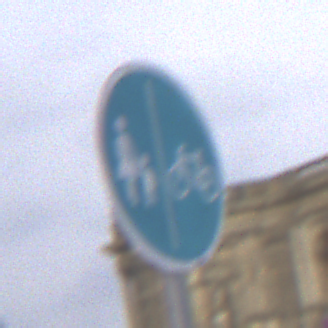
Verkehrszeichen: GetrennterRadUndGehwegRadwegRechts
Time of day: MorningAfternoon
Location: Outdoor (Urban)
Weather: PartlyCloudy
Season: NotSpecified
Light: Natural